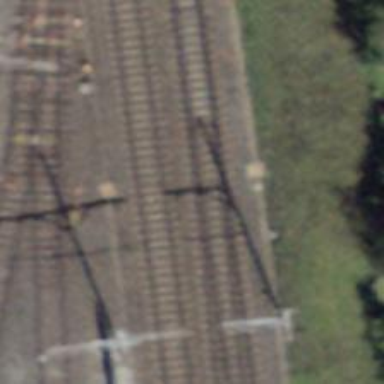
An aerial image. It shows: Railway switch with the turnout pointing to the right.